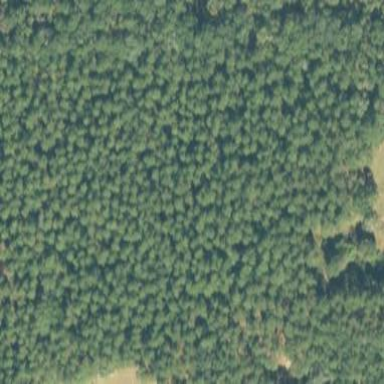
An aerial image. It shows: Mixed leaf woodland.